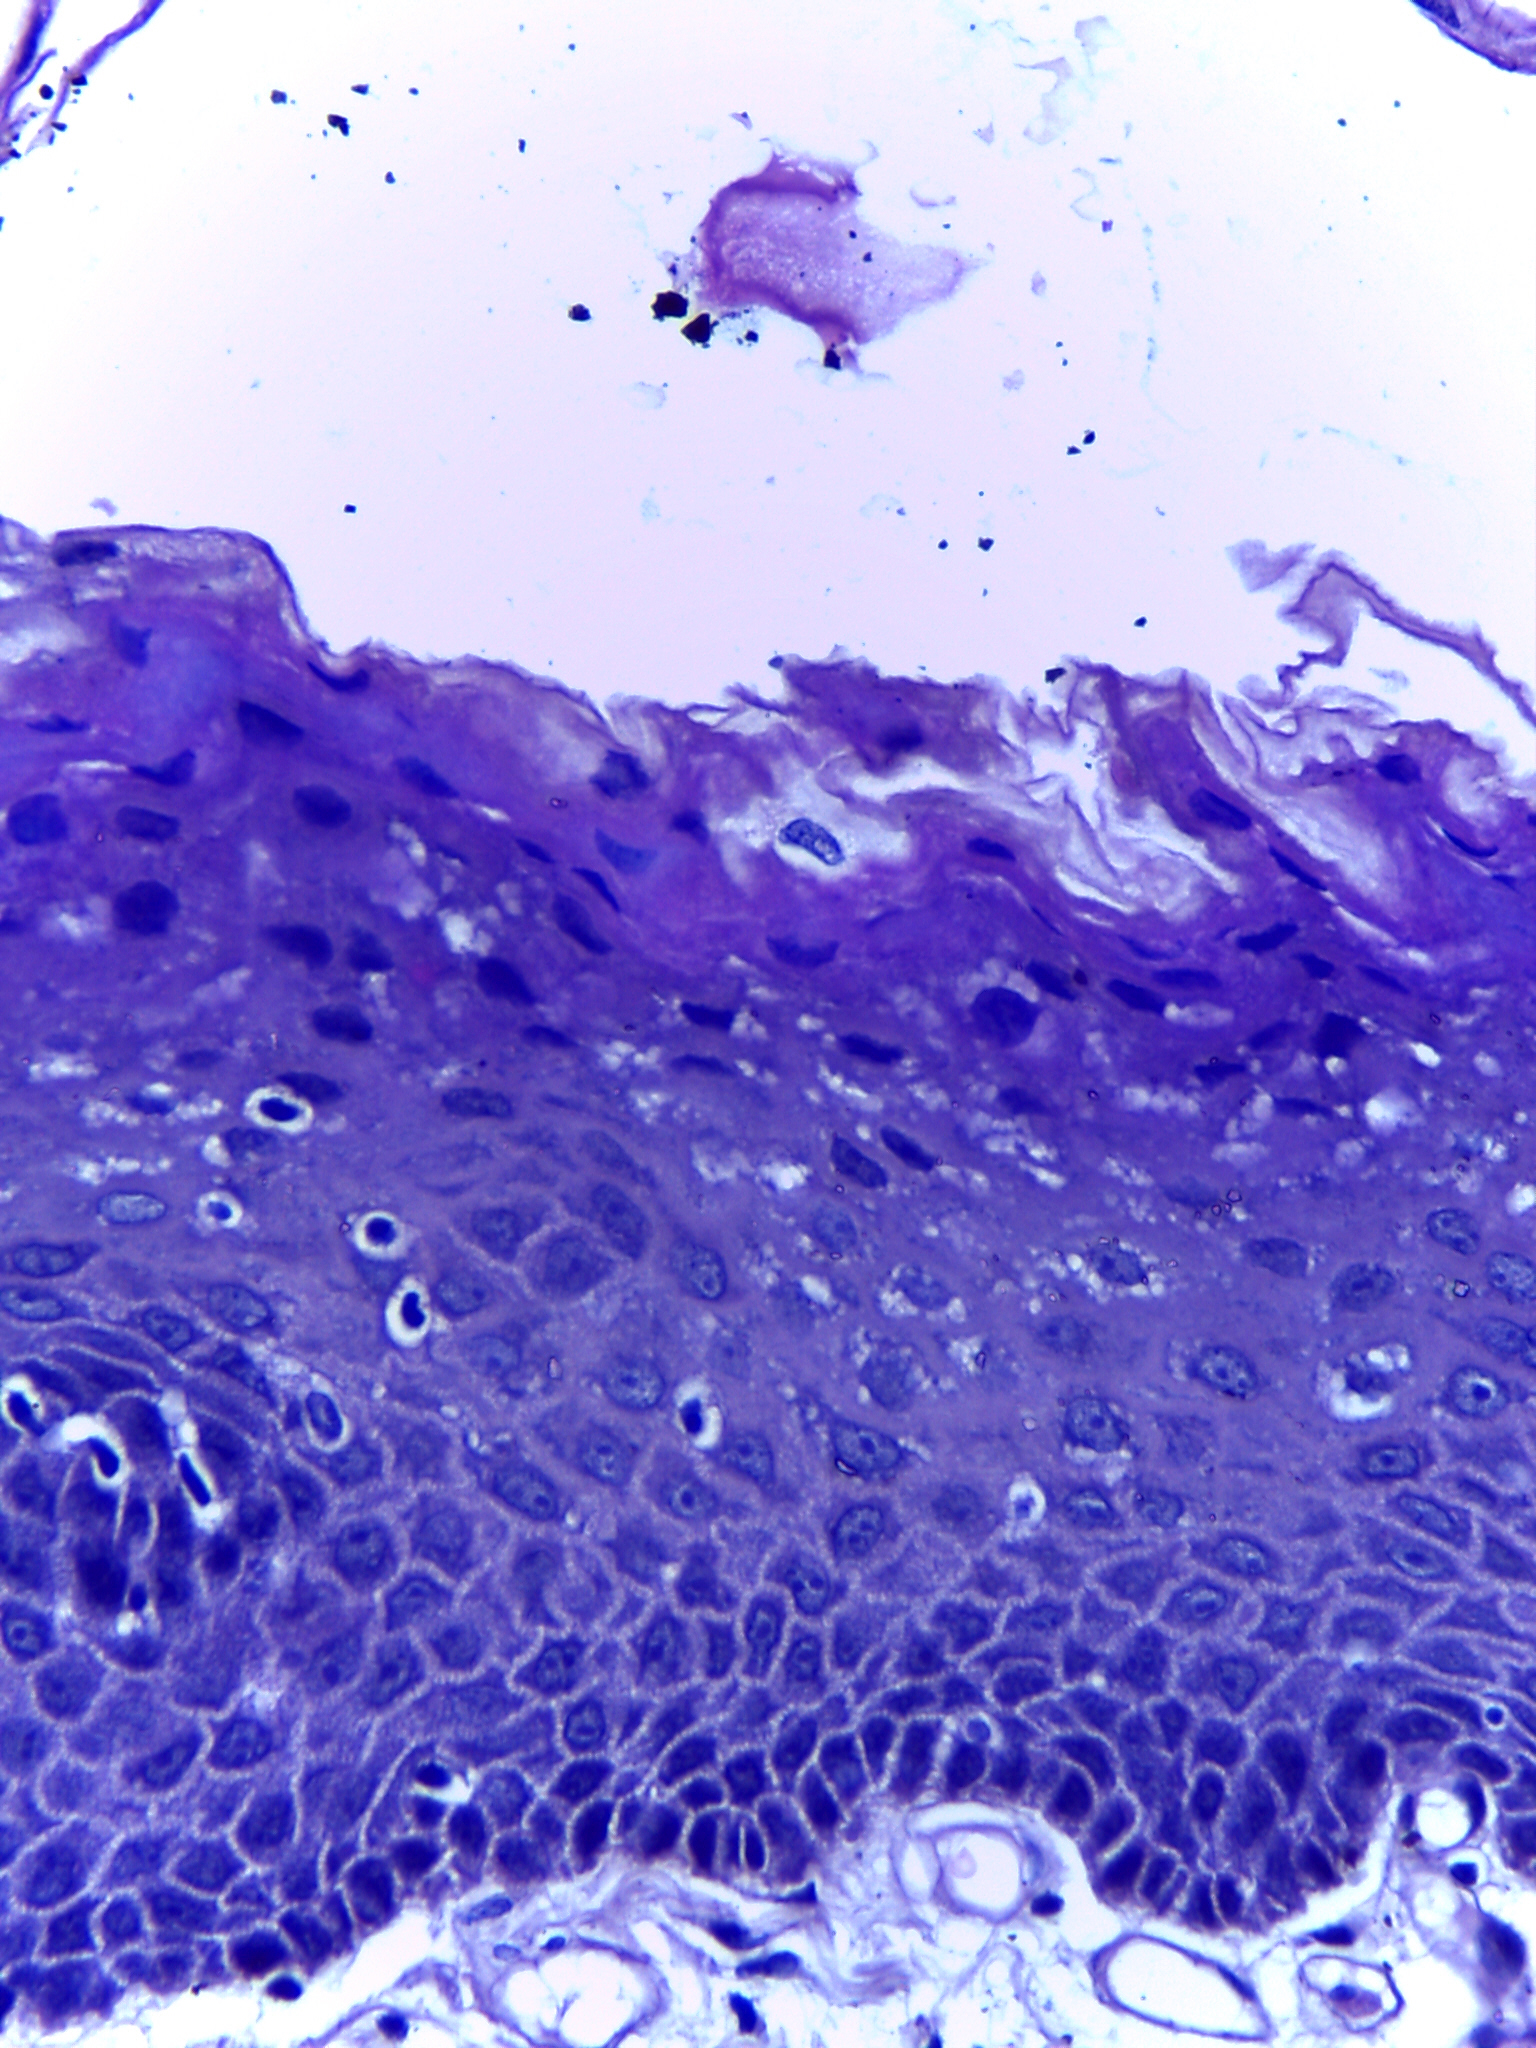
Diagnosis: Normal